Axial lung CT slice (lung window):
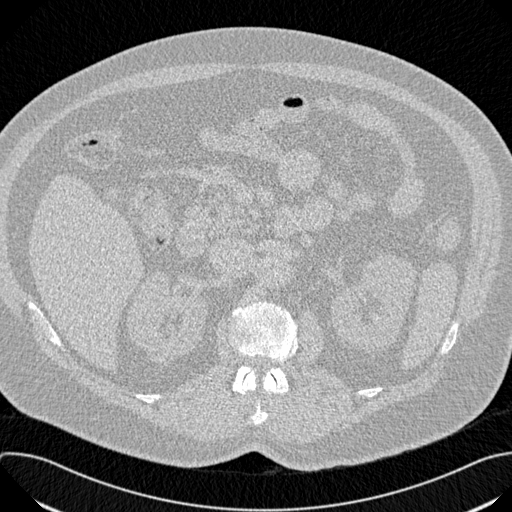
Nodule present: no